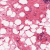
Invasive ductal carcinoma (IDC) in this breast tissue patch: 0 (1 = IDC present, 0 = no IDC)